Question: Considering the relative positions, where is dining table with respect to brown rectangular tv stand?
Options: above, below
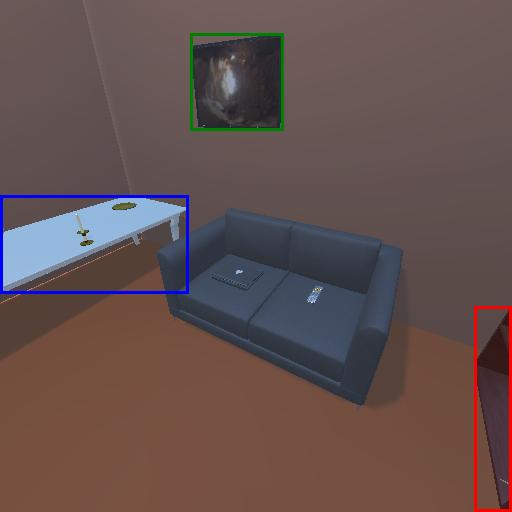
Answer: above